Question: Is there a way to have an (one single) AVPlayerLayer cover the area as shown in the image below?
The player should cover both the white and red area with the appropriate perspective.

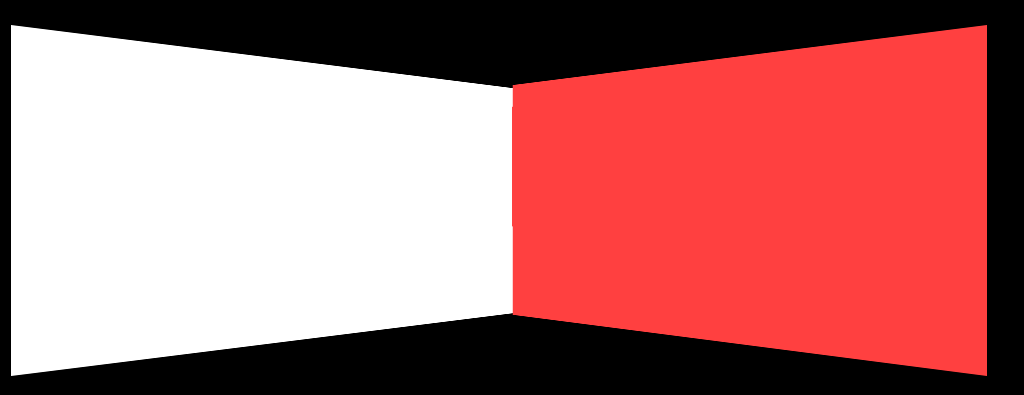
Answer: You definitely can't do this with one layer with an affine transform. Maybe with Core Image, but I don't know what filter(s) you'd use and they'd probably be really expensive anyway.
What you might be able to do is use multiple AVPlayerLayers, each playing the same item, with their 3D transforms set so that they intersect at the fold point. The left side of the right layer would be behind the left layer, and the right side of the left layer would be behind the right layer.
- - 'playerItem'
As you can guess, I haven't done this, so caveat implementor. Hopefully it'll set you in the right direction.